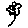
Label: flower